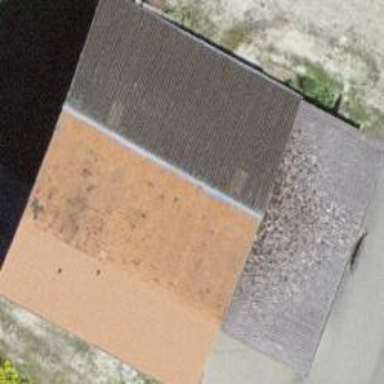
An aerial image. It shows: Barn.